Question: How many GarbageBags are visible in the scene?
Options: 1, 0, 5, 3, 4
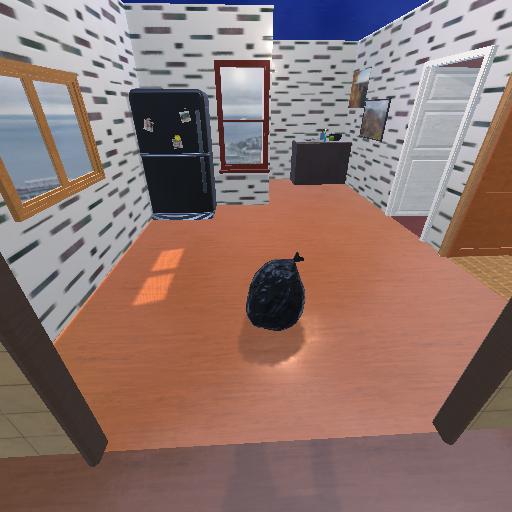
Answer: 1